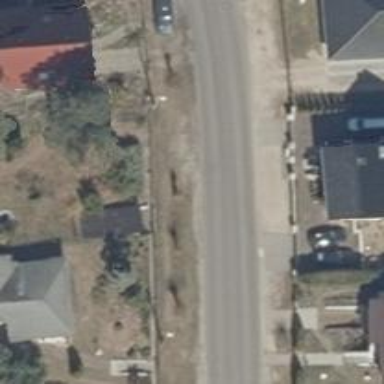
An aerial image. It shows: Driveway.